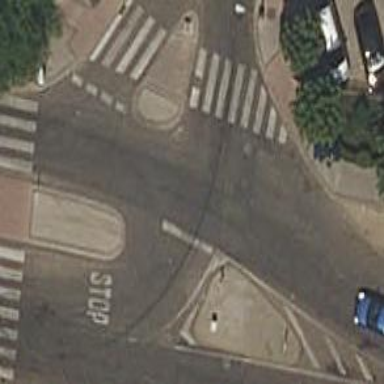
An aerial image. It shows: Stop road.